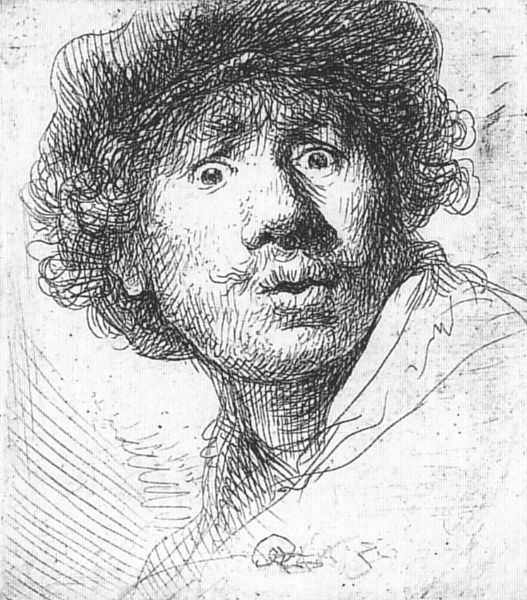
Titel: Selbstbildnis mit aufgerissenen Augen
Künstler: Harmensz van Rijn Rembrandt
Institution: Amsterdam, Rijksprentenkabinett
Schlagwörter: kopf, mann, schatten, umhang, hut, mund, nase, zeichnung, haube, bart, kappe, mütze, schnurrbart, augen, signatur, lippen, locken, studie, angst, striche, schraffur, selbstbildnis, bleistift, lustig, aigen, erstaunt, verrückt, schreck, rembrand, aufgerissen, kopg, z, linn